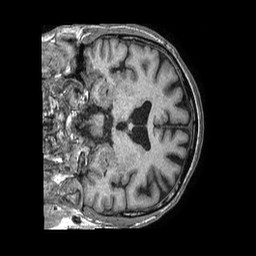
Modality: T1w
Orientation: coronal
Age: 66
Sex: male
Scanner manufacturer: philips
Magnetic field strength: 1.5 T
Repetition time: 0.007548 s
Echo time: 0.003427 s